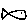
Label: fish